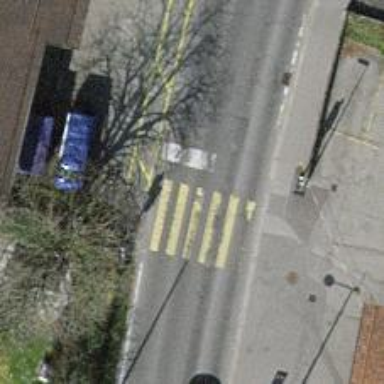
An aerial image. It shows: Crossing with traffic signals.